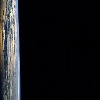
Label: space